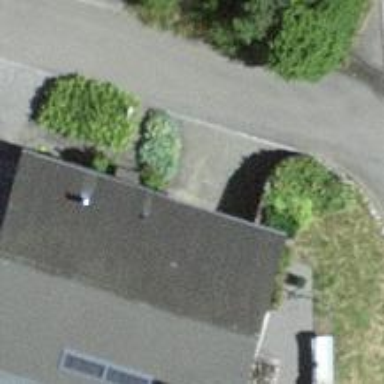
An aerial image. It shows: Residential building.